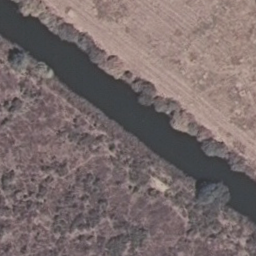
Label: river